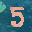
Label: 5